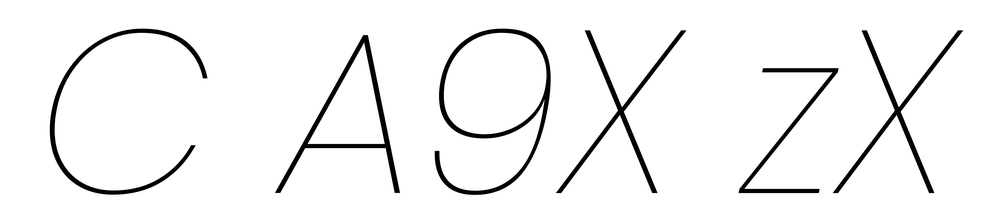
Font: Poppins-ThinItalic